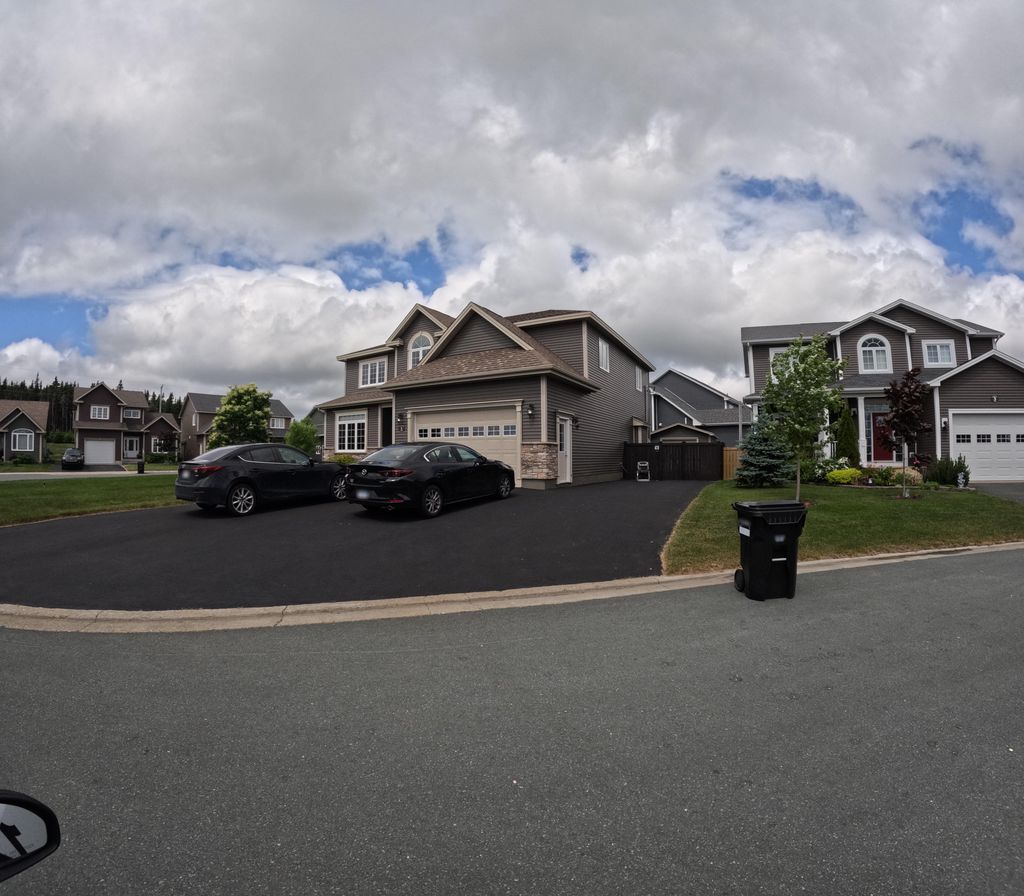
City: st_johns